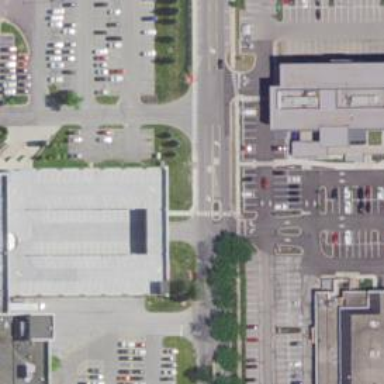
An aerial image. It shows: Multi-storey parking building.